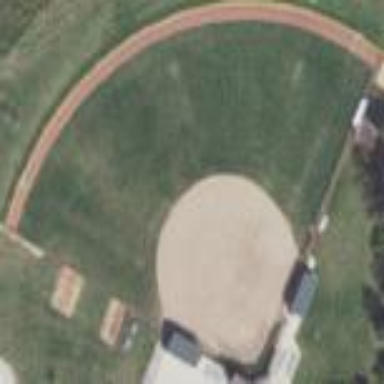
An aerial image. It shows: Softball pitch for leisure and sport activities.